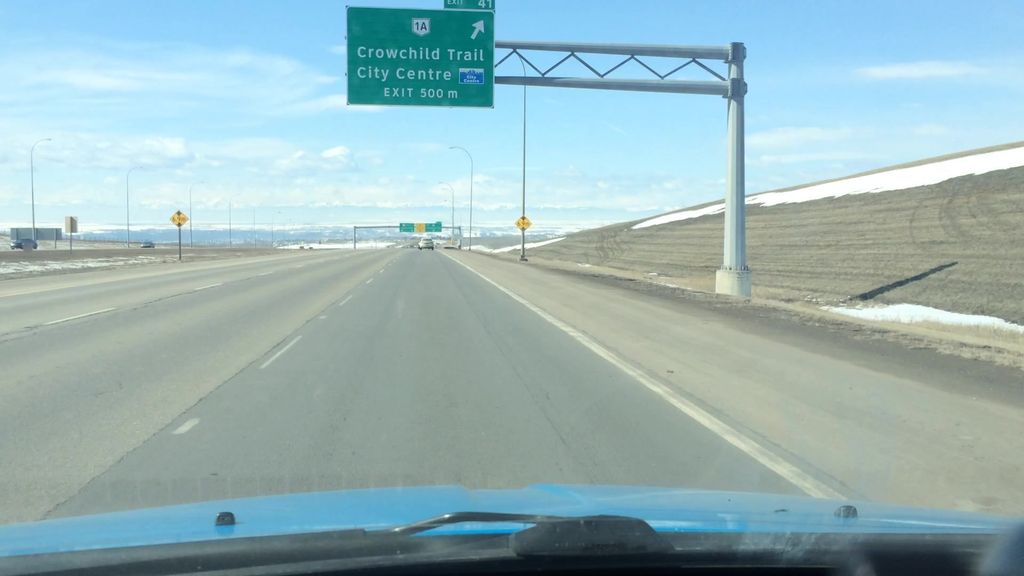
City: calgary